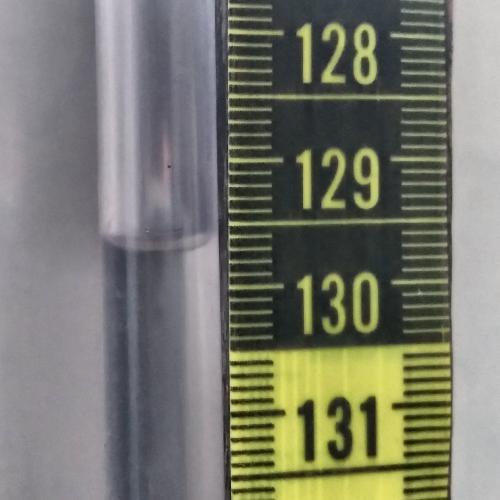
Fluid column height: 129.7 cm